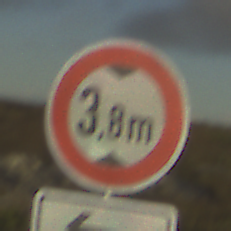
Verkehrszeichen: TatsaechlicheHoehe
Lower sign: RichtungsangabeDurchPfeile2
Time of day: SunriseSunset
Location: Outdoor (Nature)
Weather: PartlyCloudy
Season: NotSpecified
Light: Natural